Field crop: maize
Growth stage: 2
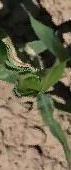
Species: maize